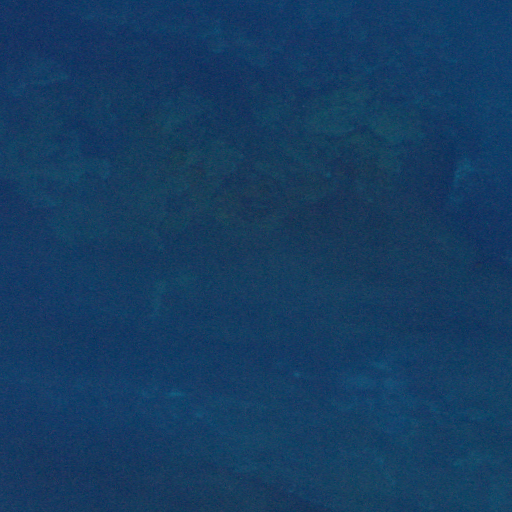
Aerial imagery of bar in New York named Ford Shoals containing only open water